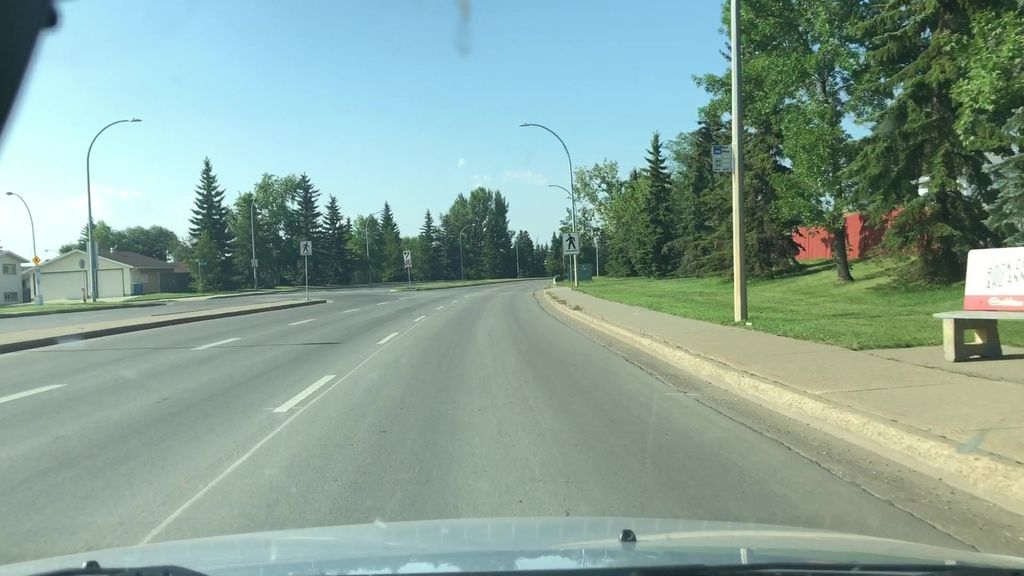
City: edmonton